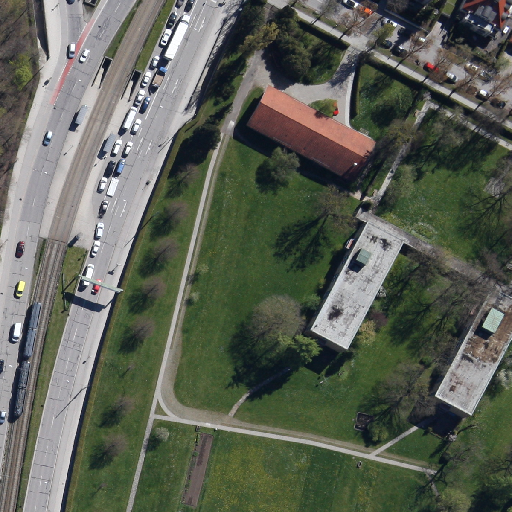
Referring expression: bus